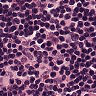
Metastatic tissue present: no